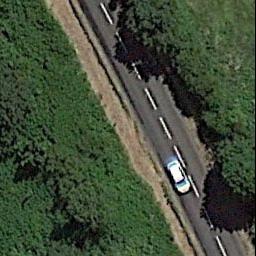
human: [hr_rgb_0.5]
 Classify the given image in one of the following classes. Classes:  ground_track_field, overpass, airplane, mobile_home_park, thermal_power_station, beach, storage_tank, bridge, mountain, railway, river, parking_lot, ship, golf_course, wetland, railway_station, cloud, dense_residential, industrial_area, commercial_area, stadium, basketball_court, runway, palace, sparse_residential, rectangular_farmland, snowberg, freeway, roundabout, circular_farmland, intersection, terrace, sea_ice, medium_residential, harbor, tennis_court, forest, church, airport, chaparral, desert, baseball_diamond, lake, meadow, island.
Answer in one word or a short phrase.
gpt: freeway